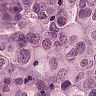
Metastatic tissue present: yes